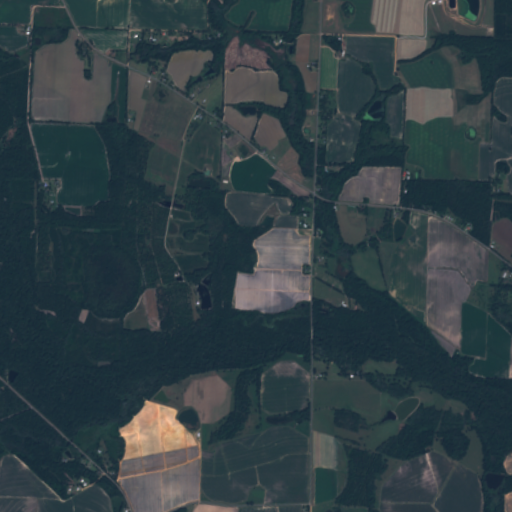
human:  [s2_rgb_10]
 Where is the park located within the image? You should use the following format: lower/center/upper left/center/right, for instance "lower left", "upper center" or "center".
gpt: The park is located in the lower left of the image.
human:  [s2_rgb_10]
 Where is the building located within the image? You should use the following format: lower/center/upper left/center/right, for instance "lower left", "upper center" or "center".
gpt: The building is located in the lower center of the image.
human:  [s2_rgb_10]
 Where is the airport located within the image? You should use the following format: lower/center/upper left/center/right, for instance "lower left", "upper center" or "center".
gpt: There is no airport in the image.